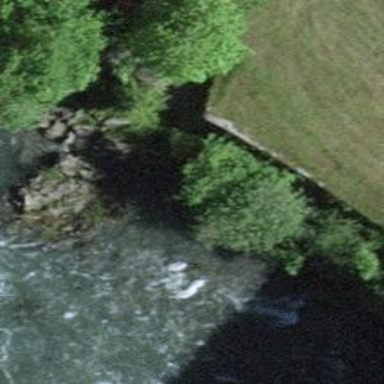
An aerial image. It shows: Canoe put-in spot.